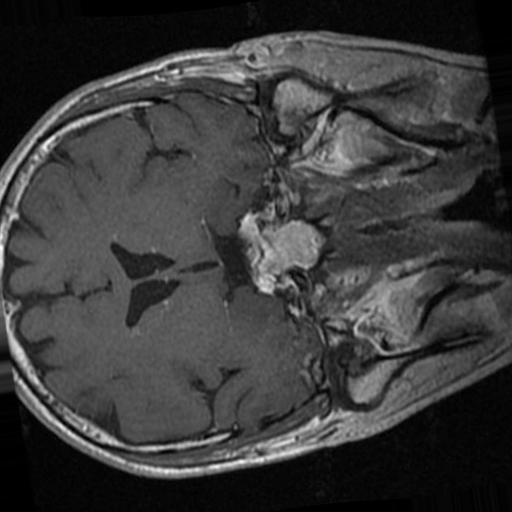
Label: brain_tumor